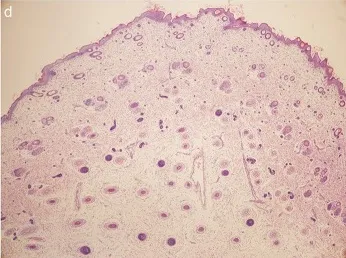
Lateral low-limb skin of matched child (40 times magnification).
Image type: pathology (h&e)